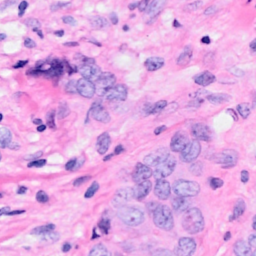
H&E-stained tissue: Breast